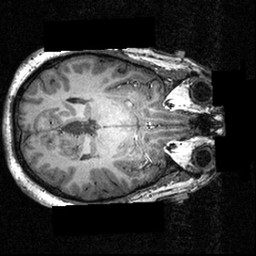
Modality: T1w
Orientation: axial
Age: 23
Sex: male
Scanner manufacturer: siemens
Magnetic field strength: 3.951 T
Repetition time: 1.5 s
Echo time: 0.00335 s